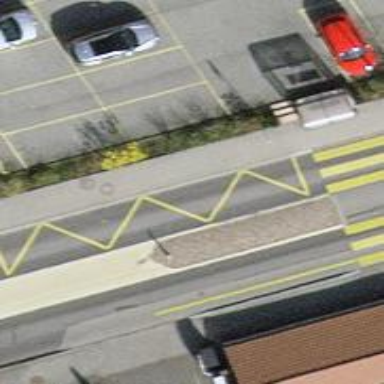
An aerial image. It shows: Bus stop along the road.